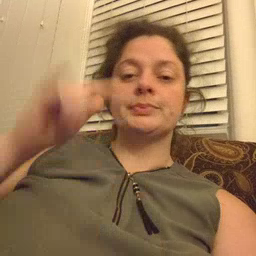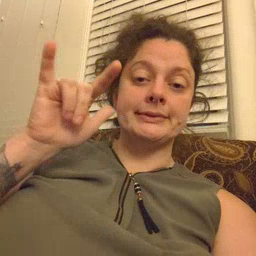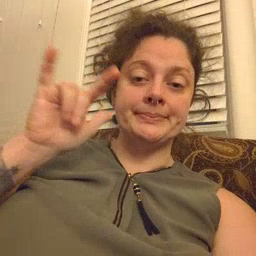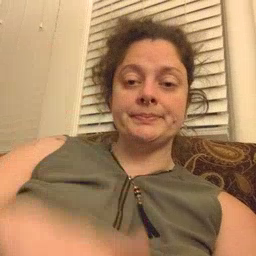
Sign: airplane